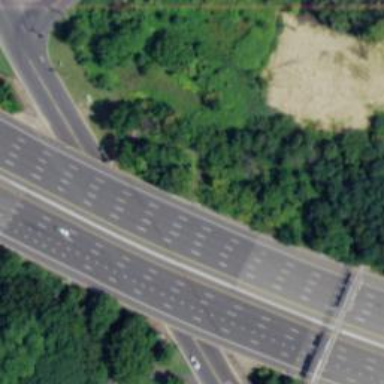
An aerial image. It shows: Urban freeway or expressway.